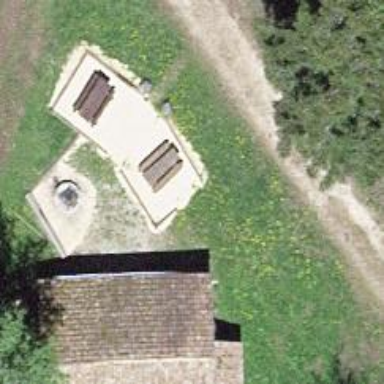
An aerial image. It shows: Brown picnic table on leisure land.